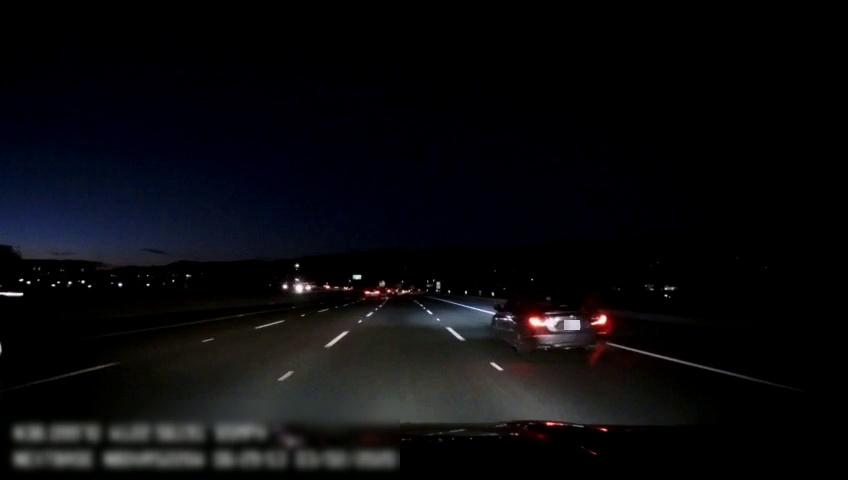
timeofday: Night
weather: Other
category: Drivable Space
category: Vehicles | Car
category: Vehicles | SUV
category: Vehicles | Truck
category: Lanes | Current Lane
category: Lanes | Alternate Lane
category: Lanes | Alternate Lane
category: Lanes | Alternate Lane
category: Lanes | Alternate Lane